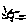
Label: sun